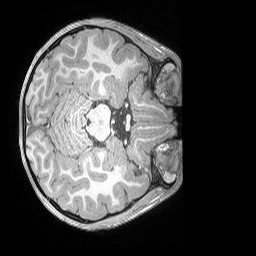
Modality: T1w
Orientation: axial
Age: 6
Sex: male
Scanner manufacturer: siemens
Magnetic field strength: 3 T
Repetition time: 2.53 s
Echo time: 0.00164 s